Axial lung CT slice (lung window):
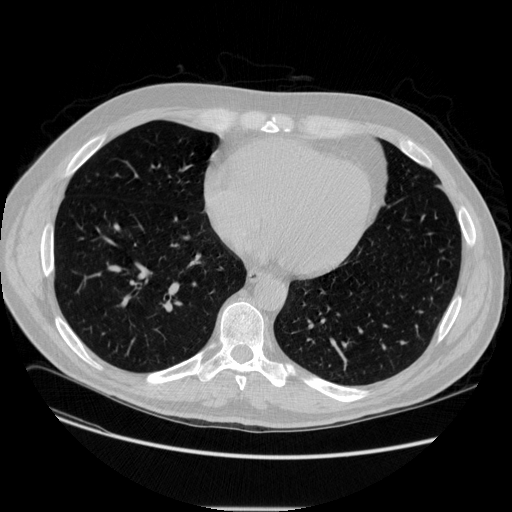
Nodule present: no